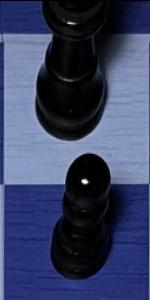
Label: Pawn_Black